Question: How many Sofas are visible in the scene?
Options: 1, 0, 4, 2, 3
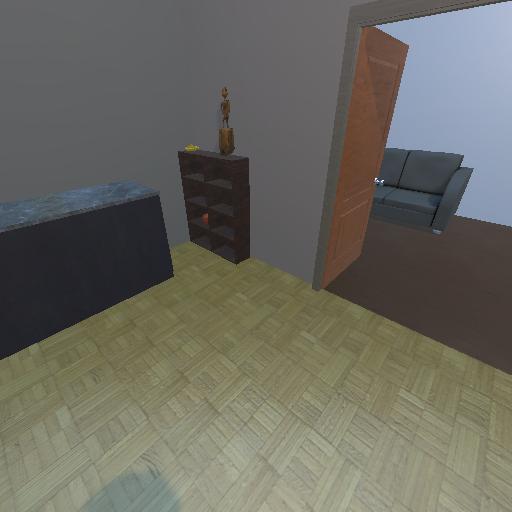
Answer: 1